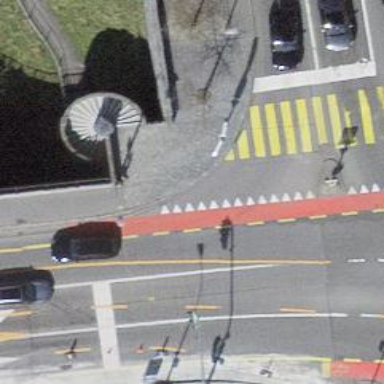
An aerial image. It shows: Kerb serving as barrier.